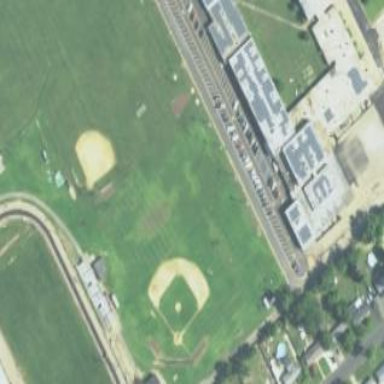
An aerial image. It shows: Baseball pitch for leisure land activities.